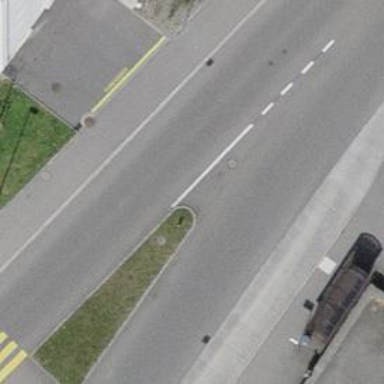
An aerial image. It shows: Bus stop with designated public transport stop position.